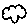
Label: cloud